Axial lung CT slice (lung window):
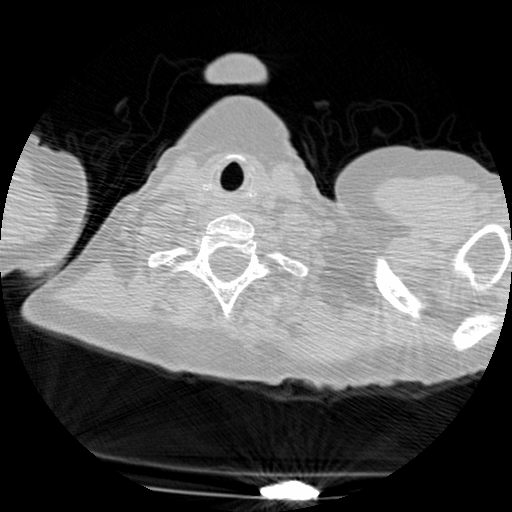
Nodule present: no